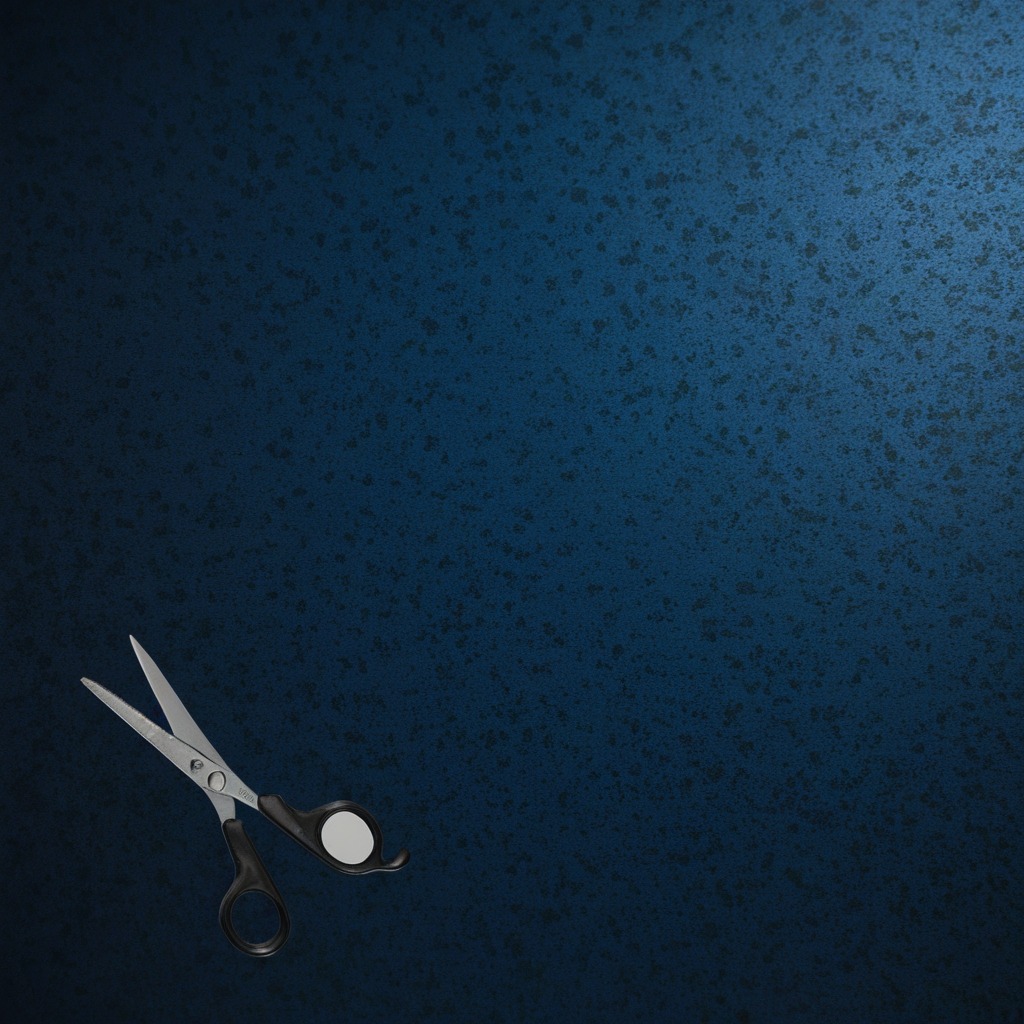
A scissor lies on the granite tabletop.